Field crop: tomato
Growth stage: 1
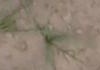
Species: cyperus